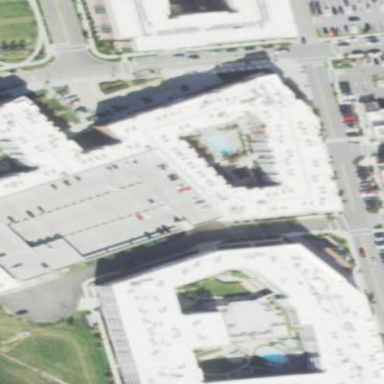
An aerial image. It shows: Multi-storey parking building.